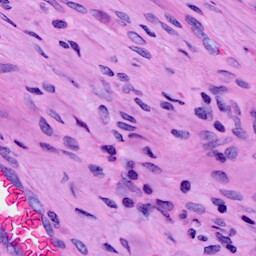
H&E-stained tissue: Cervix